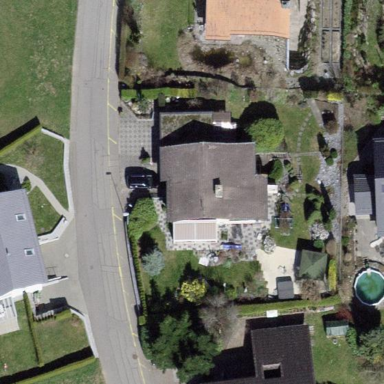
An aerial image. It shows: Residential building with gabled roof oriented along one side.